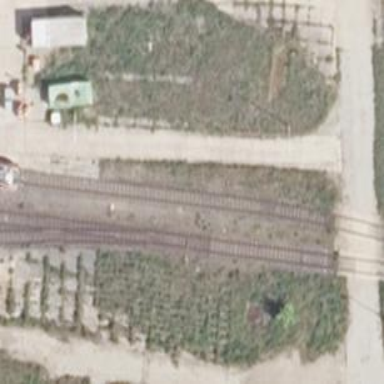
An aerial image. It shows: Rail spur service.